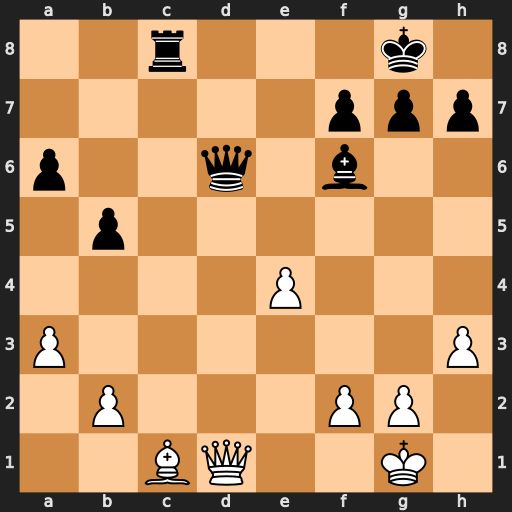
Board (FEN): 2r3k1/5ppp/p2q1b2/1p6/4P3/P6P/1P3PP1/2BQ2K1
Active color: w
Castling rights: -
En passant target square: -
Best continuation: Qxd6 Rxc1+ Kh2